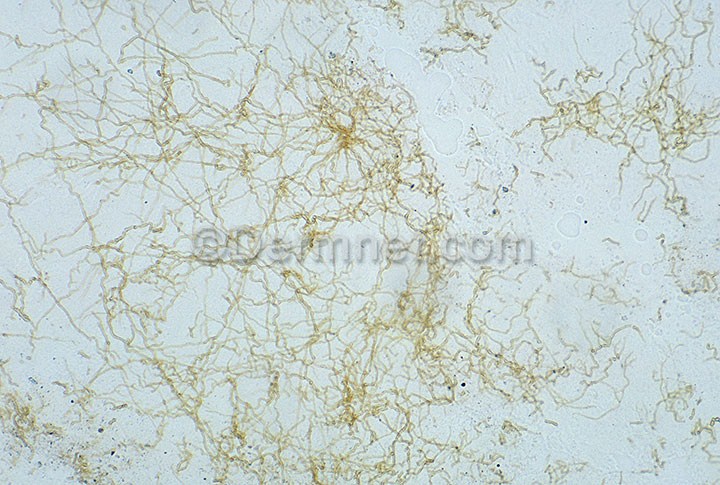
Disease: Tinea Ringworm Candidiasis and other Fungal Infections